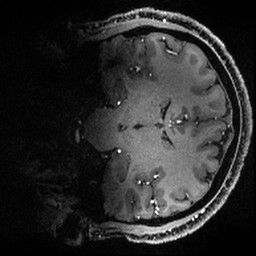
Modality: T1w
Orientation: coronal
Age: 32
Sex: male
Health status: healthy
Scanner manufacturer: siemens
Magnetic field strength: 9.4 T
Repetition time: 3.8 s
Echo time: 0.0025 s